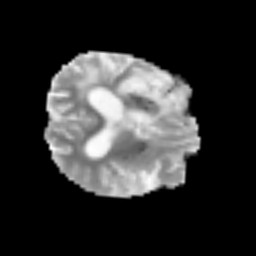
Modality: MD
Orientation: axial
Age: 67
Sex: male
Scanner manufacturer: siemens
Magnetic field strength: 3 T
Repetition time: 3.2 s
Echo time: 0.081 s